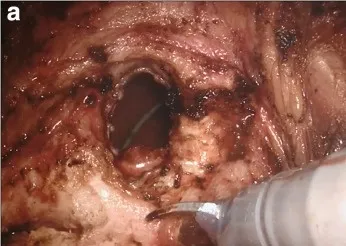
(a) Double-J catheter of the transplanted kidney.
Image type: medical_photograph (other_medical_photograph)